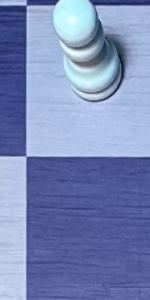
Label: Empty